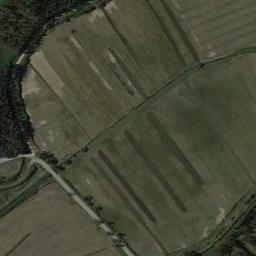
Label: terrace